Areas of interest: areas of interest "Disease Prevention"
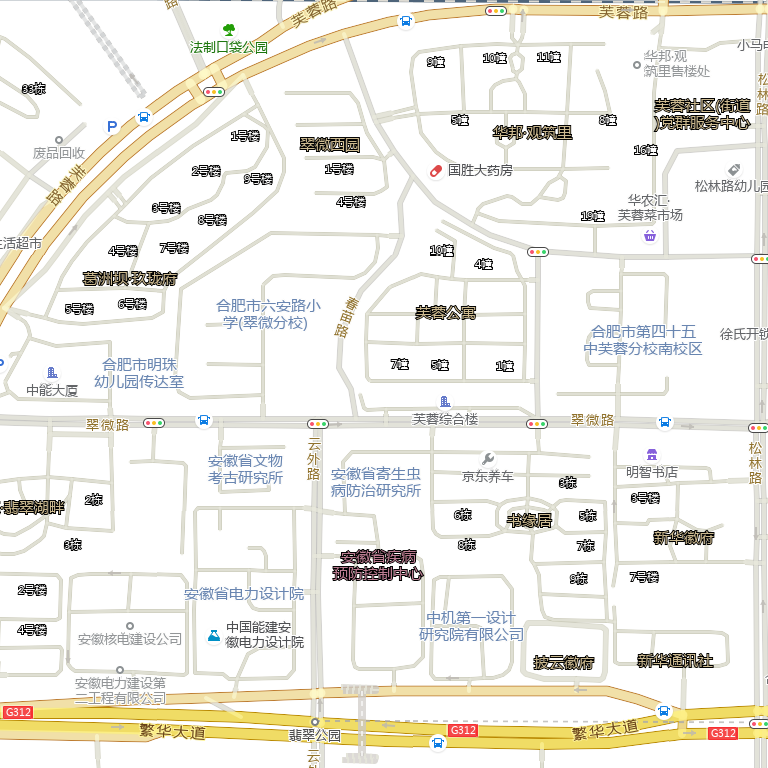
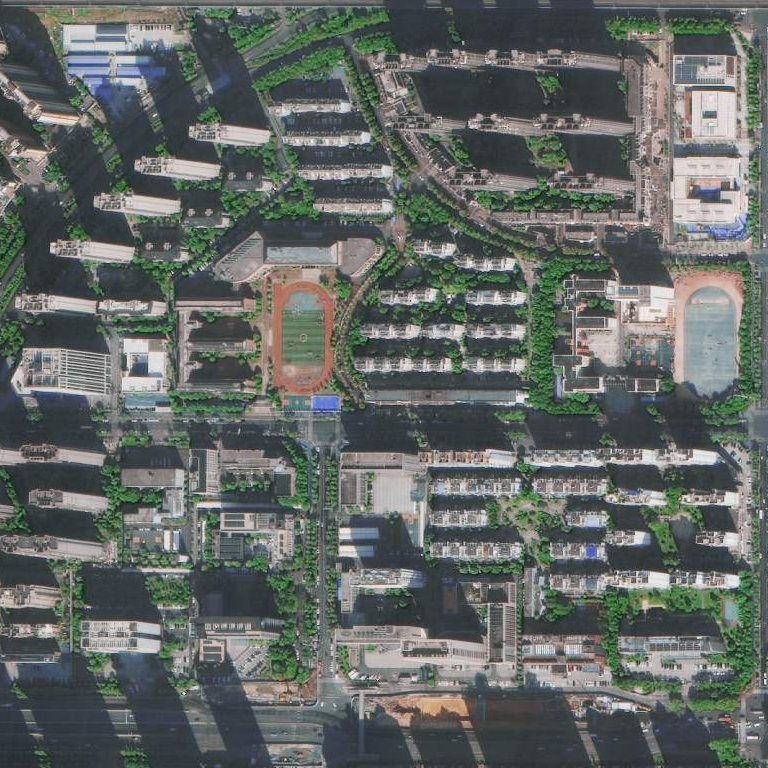